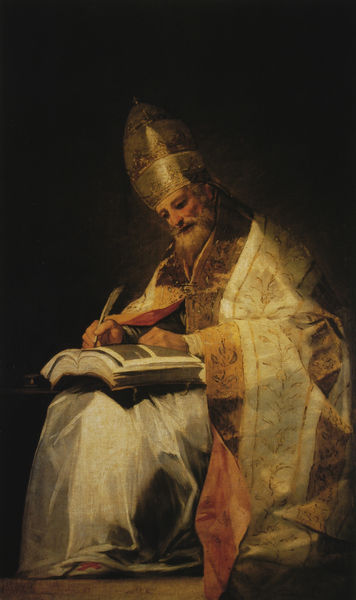
Titel: Saint Gregory
Künstler: Francisco José Goya Lucientes
Standort: Madrid
Institution: Museo Romántico
Schlagwörter: dunkel, feder, gemälde, hand, mann, rubens, schatten, umhang, weiß, ocker, sitzen, braun, grau, hell, hintergrund, hut, licht, mund, nacht, nase, ohr, orange, schwarz, stuhl, rot, beige, muster, alt, bart, mütze, augen, bibel, falten, gesicht, halten, kragen, mensch, vollbart, bildnis, hände, innenraum, portrait, porträt, öl, einsam, kirche, dunkelheit, geistlicher, gewand, gold, interieur, mantel, sitzend, stickerei, brosche, krone, lippen, rosa, seide, schrift, bilder, liegen, bischof, papst, glanz, lesen, konzentriert, faltenwurf, allein, schoß, knie, liegend, nachdenken, stola, konzentration, buch, kreuz, schlaglicht, kardinal, tizian, brokat, gedanke, kerzenschein, pantoffel, foliant, seiten, versunken, schreiben, mittelalter, messgewand, heiliger, mitra, tiara, lichtreflex, gelehrter, innenfutter, stickereien, golden, schreiber, erleuchtung, schreibt, heilig, prophet, vertieft, ornat, fromm, rechtshänder, schreibfeder, schreibender, federkiel, hieronymus, evangelist, evangelium, oberhaupt, gewandt, albe, codex, matthäus, kirchenvater, bischofsmütze, aufschreiben, casel, bischofshut, enzyklika, itala, köing, midra, tiare, bistum, priest, schmöker, collbart, brokt, superintendent, bischop, presi, preist